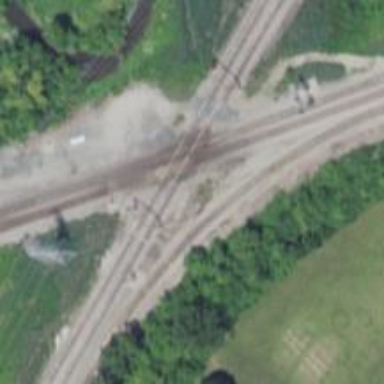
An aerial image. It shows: Railway crossing.